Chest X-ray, PA view. Patient: 25 years old, sex F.
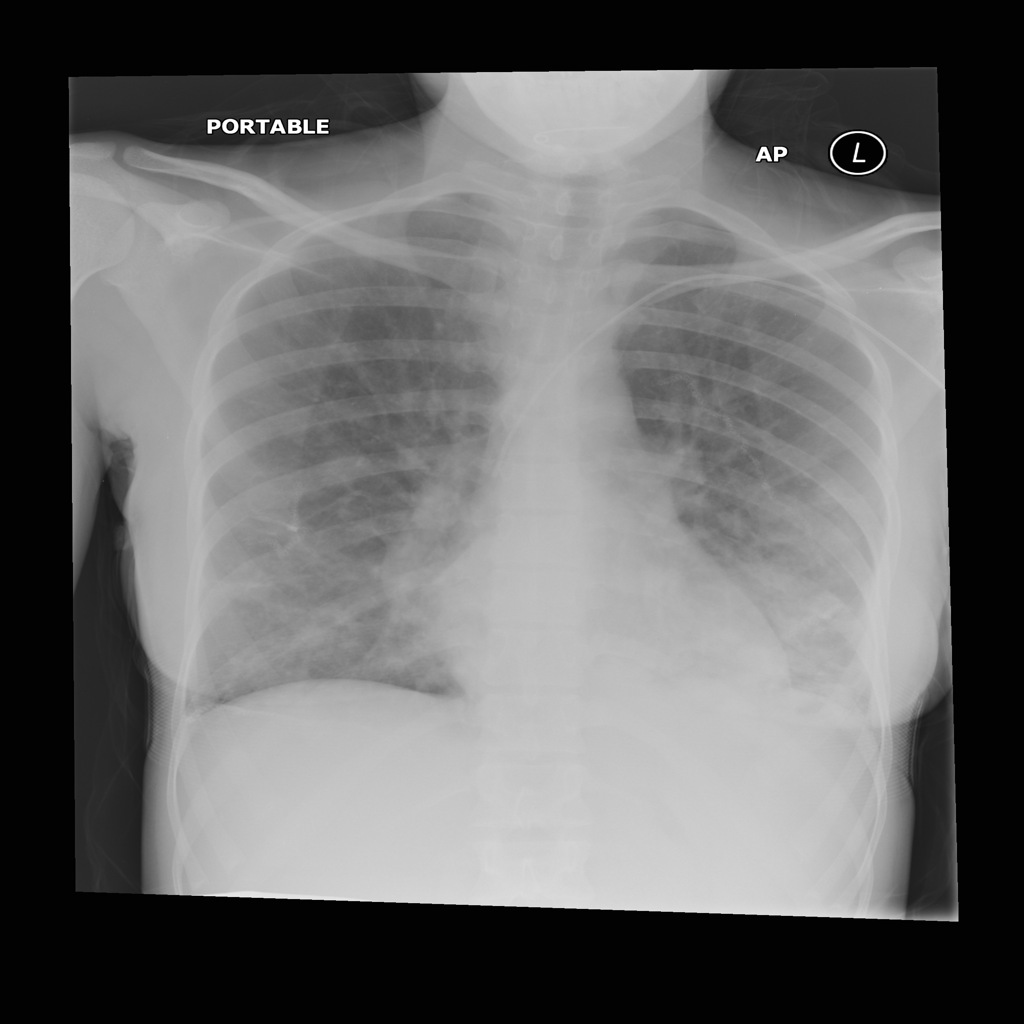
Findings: No Finding